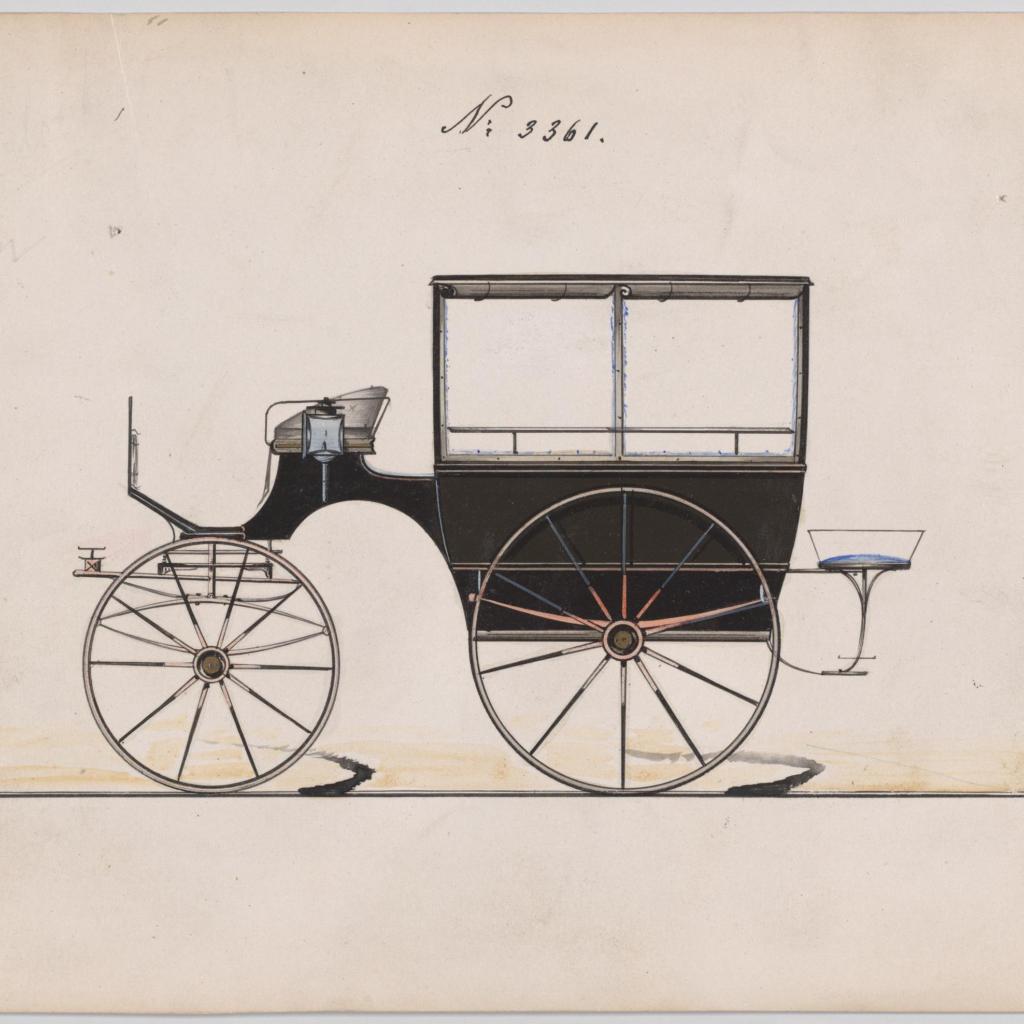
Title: Omnibus Wagonette  #3361
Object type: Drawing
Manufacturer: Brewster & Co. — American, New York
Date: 1877
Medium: Pen and black ink, watercolor and gouache
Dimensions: sheet: 6 1/2 x 9 5/16 in. (16.5 x 23.7 cm)
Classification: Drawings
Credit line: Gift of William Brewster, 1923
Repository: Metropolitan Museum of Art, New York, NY